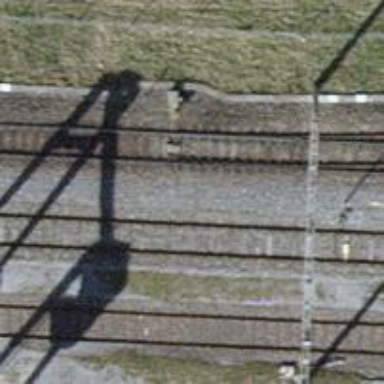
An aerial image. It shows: Railway switch.